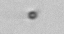
Label: nanoplankton_mix